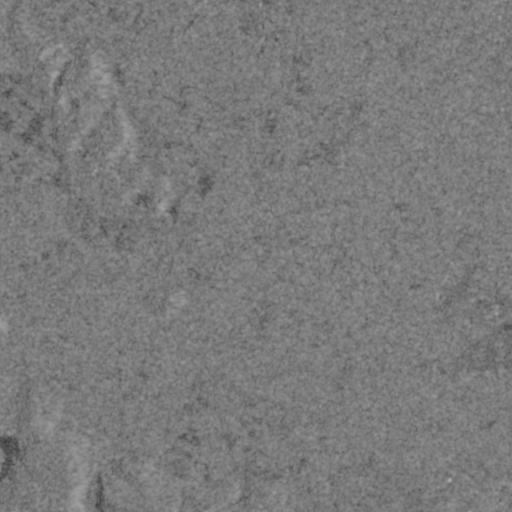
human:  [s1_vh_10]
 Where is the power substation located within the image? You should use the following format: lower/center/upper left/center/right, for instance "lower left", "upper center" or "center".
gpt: The power substation is located in the upper right of the image.
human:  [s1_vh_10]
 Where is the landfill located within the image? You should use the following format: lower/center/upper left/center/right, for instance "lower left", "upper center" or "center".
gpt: There is no landfill in the image.

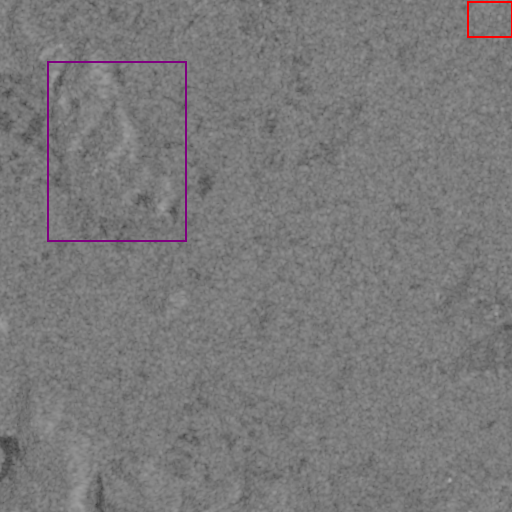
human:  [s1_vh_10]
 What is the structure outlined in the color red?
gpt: The structure outlined in red is a power substation.
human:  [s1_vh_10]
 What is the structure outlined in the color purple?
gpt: The structure outlined in purple is a quarry.
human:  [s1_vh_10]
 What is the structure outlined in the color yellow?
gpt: There is no yellow outline.